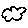
Label: cloud